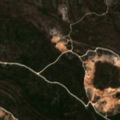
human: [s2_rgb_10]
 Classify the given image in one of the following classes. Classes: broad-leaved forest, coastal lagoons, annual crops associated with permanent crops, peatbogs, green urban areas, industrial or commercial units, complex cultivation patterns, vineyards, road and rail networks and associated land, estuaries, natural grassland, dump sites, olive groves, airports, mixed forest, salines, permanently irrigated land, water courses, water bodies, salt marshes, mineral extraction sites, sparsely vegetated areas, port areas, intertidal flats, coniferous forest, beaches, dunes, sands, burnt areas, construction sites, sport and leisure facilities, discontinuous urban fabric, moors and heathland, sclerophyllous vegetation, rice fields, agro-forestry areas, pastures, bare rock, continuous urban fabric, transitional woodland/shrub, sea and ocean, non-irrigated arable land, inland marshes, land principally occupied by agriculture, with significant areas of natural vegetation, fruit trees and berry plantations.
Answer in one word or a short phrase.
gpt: mineral extraction sites, sclerophyllous vegetation